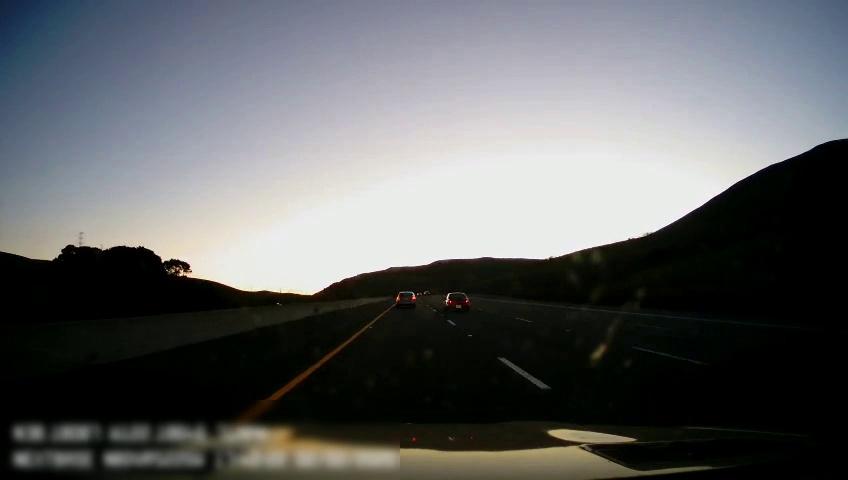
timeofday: Day
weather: Sunny
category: Drivable Space
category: Vehicles | Car
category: Vehicles | Car
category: Lanes | Alternate Lane
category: Lanes | Current Lane
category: Lanes | Current Lane
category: Lanes | Alternate Lane
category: Lanes | Alternate Lane